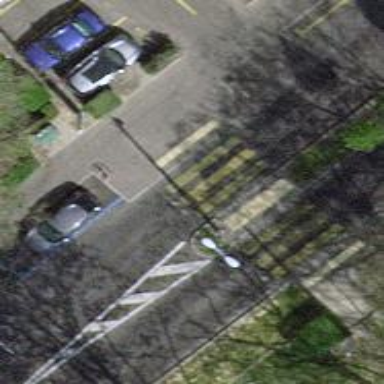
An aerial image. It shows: Residential road with trolley wire infrastructure.